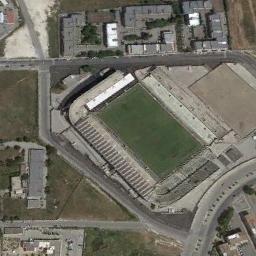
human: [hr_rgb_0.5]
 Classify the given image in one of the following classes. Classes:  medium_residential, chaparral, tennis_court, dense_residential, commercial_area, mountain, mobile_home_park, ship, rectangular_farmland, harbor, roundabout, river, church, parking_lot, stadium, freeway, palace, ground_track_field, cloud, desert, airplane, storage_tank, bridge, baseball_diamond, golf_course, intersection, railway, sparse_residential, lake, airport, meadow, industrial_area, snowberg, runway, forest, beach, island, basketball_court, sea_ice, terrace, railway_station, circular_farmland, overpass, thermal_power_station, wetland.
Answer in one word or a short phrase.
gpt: stadium